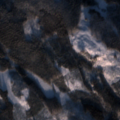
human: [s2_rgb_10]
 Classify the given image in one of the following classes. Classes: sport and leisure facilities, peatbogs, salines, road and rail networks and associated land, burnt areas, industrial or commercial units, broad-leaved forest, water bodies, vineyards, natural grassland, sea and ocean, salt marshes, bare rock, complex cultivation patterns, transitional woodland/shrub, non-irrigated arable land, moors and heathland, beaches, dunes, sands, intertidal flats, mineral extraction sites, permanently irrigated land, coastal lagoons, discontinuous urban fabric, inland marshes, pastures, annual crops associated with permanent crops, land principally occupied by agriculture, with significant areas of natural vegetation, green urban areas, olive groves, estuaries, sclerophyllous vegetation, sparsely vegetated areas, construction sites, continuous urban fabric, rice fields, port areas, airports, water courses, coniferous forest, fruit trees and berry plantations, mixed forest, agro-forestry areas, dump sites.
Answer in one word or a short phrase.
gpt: coniferous forest, mixed forest, transitional woodland/shrub